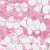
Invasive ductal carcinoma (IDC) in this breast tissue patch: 0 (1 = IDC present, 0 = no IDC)